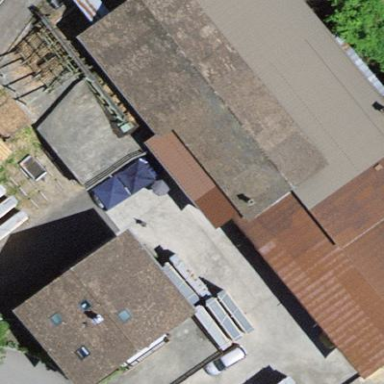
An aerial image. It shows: Industrial building.